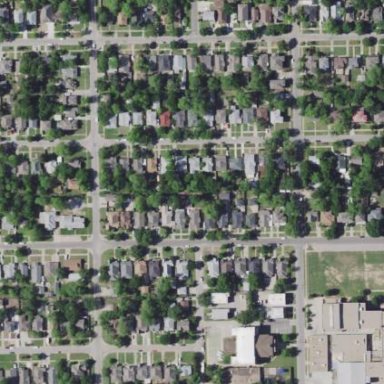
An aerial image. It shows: Neighborhood.